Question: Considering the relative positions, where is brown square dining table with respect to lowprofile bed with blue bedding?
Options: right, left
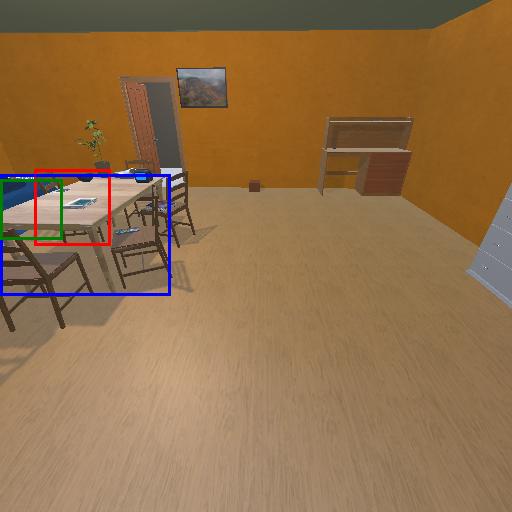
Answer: right